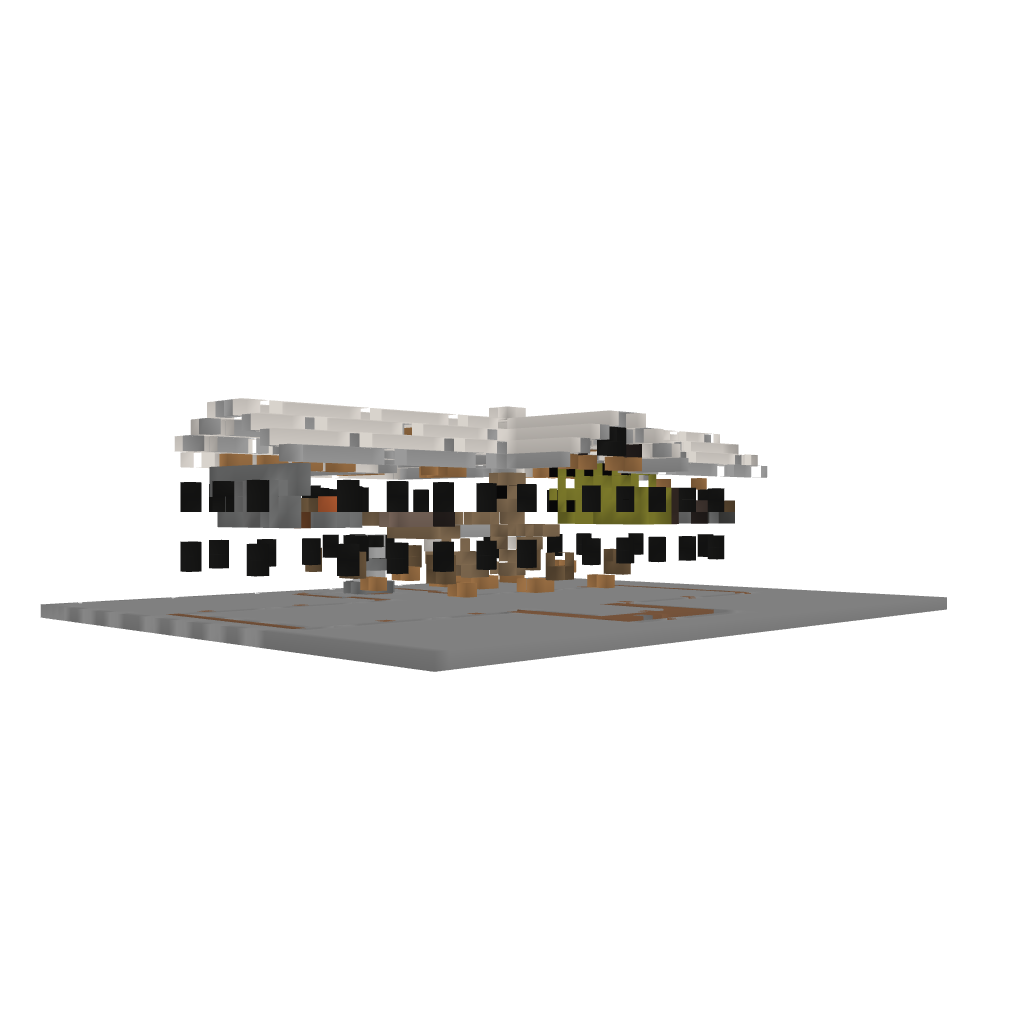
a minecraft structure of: Quartz Mansion